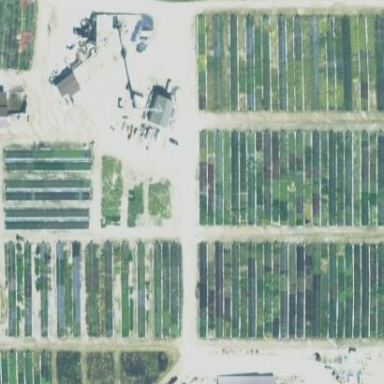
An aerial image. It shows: Area dedicated to greenhouse horticulture.